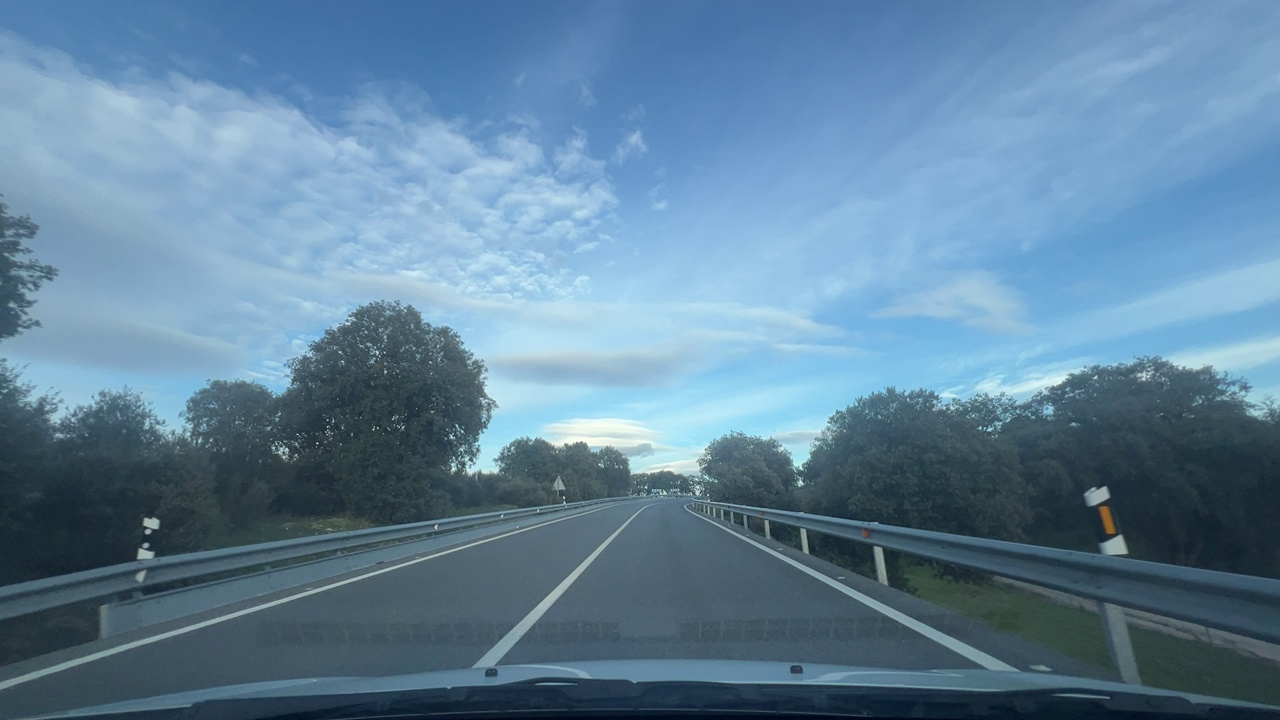
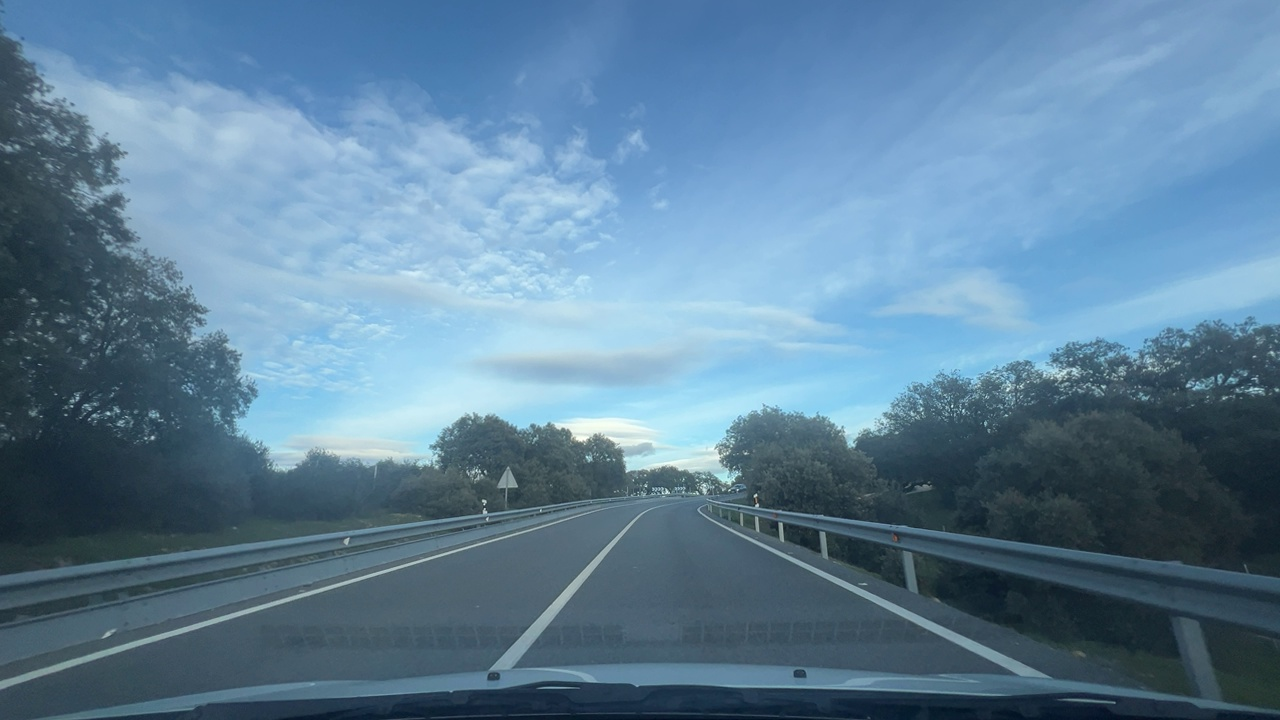
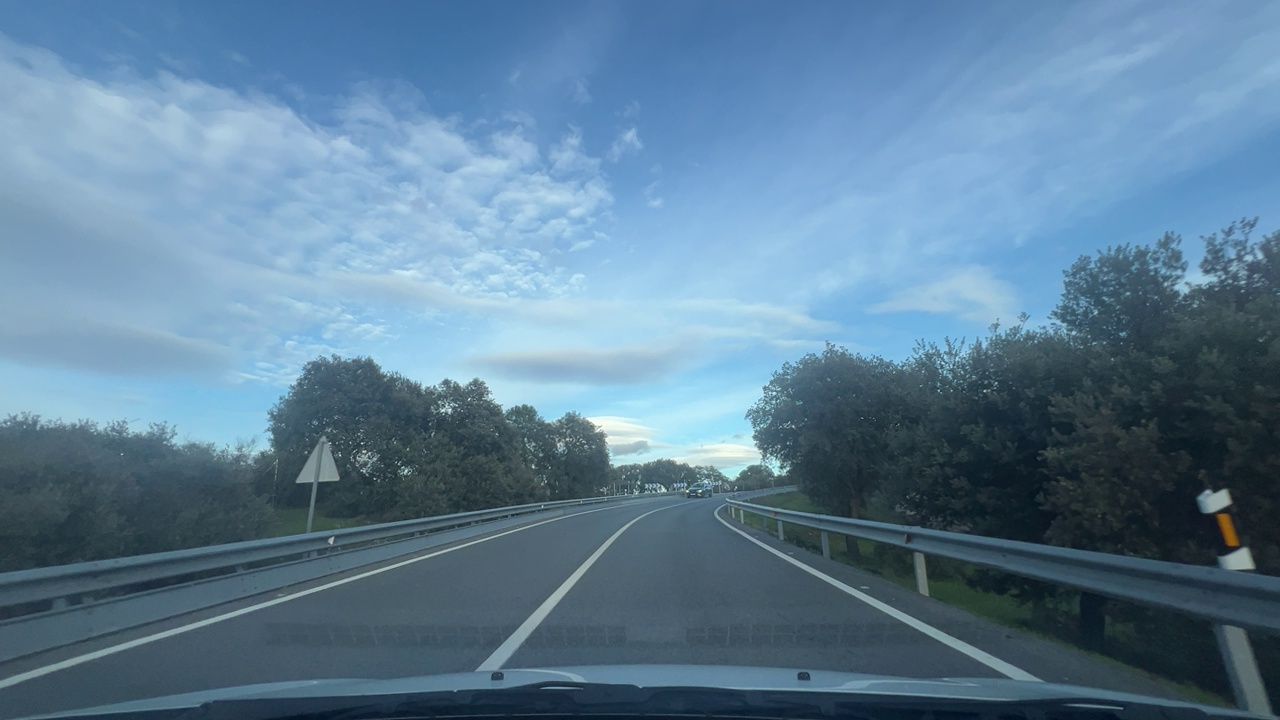
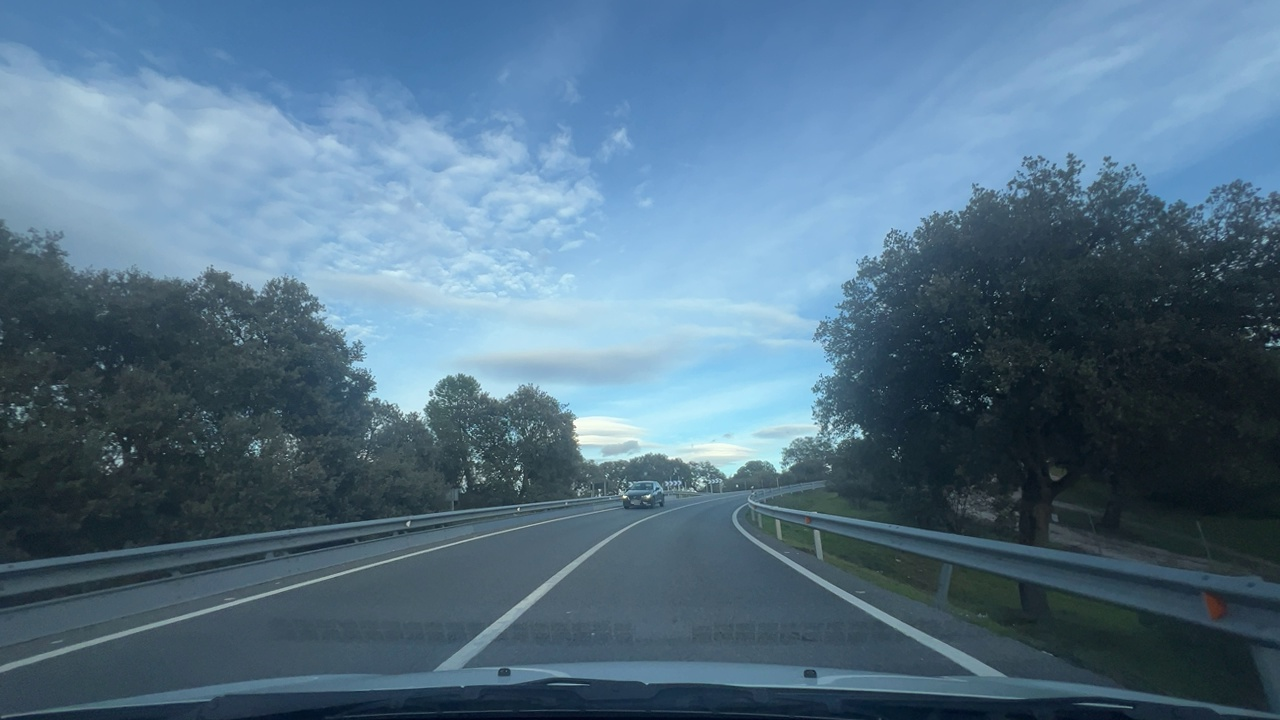
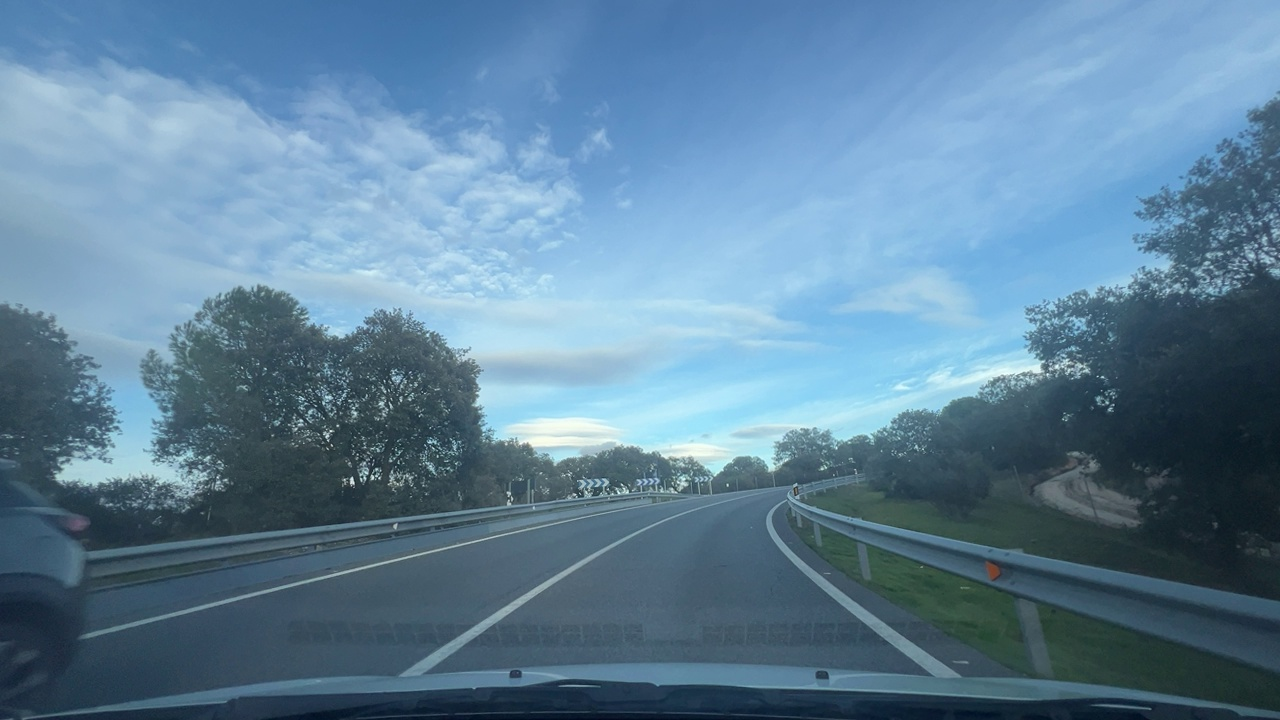
Situation: empty
Question: Is the ego vehicle traveling on a highway?
Answer: No
Reasoning: The road does not show typical highway characteristics such as multiple wide lanes, barriers, or highway-specific signage.

Situation: empty
Question: Is the ego vehicle entering or exiting a highway?
Answer: No
Reasoning: There are no visible ramps, merge lanes, or signs indicating entry to or exit from a highway.

Situation: empty
Question: Are speed bumps, crosswalks, or construction-related obstacles present in the ego lane?
Answer: No
Reasoning: There are no visible ramps, merge lanes, or signs indicating entry to or exit from a highway.

Situation: empty
Question: Do you observe any red traffic light regulating the ego lane?
Answer: No
Reasoning: No red traffic light is visible regulating the ego lane; there are no traffic signals indicating a stop.